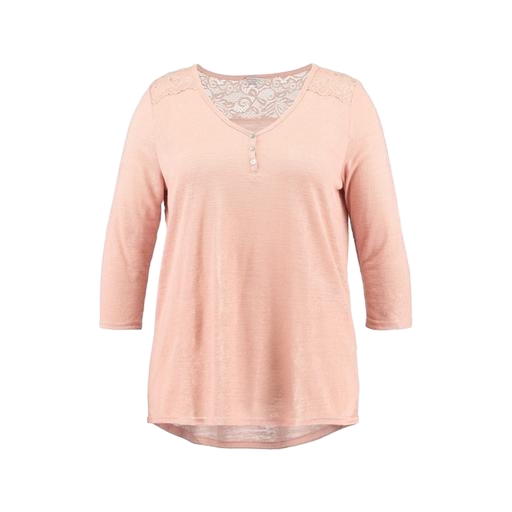
pink lace-detail shirt, pink lace-accented top, pink plus size mesh-back space-dyed t-shirt only macy, white background